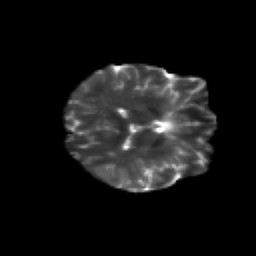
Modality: T2w
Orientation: axial
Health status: healthy
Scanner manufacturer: siemens
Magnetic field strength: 3 T
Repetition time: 12 s
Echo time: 0.092 s